Field crop: maize
Growth stage: 1
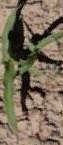
Species: maize